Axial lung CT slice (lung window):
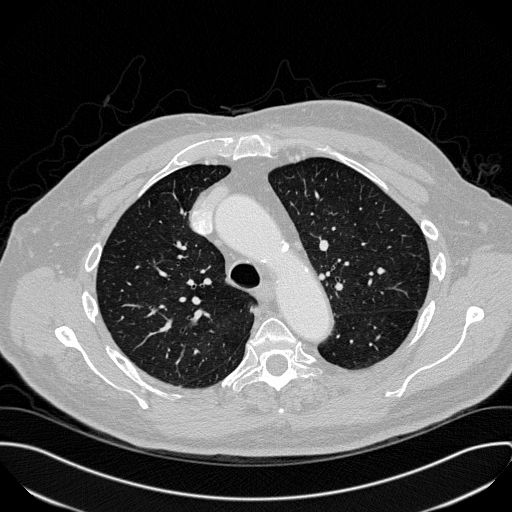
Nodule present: no